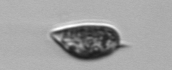
Label: Prorocentrum_triestinum